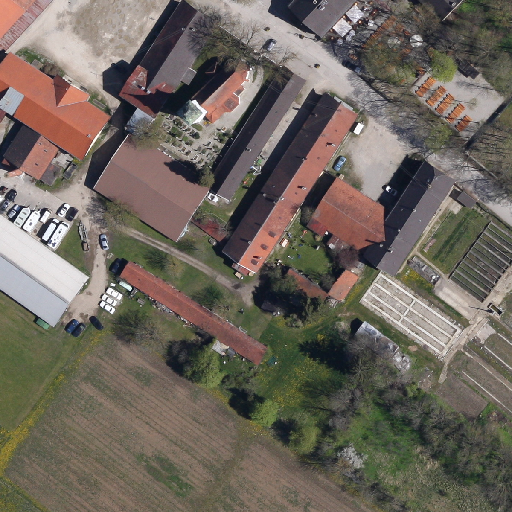
Referring expression: trailer